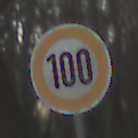
Verkehrszeichen: Geschwindigkeit100
Umgebung: Outdoor, Nature
Tageszeit: SunriseSunset
Wetter: Clear
Licht: Natural
Jahreszeit: Winter
Kontrast: LowContrast